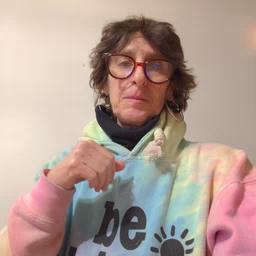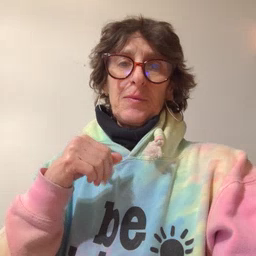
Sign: read